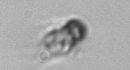
Label: Mesodinium